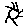
Label: sun